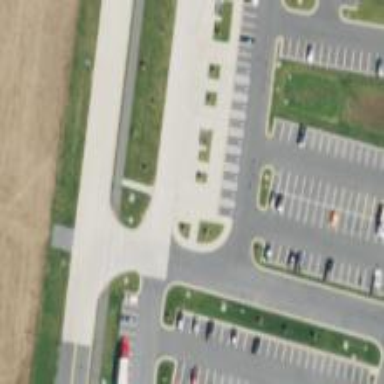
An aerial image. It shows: Parking space is available.